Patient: sex F, age 78
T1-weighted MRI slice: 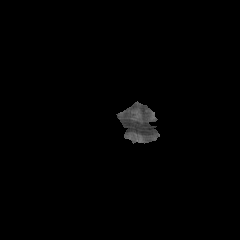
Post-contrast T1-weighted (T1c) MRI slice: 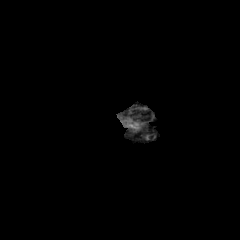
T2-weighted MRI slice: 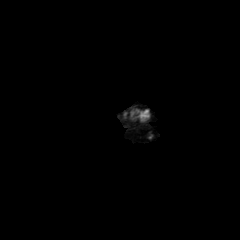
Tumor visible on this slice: no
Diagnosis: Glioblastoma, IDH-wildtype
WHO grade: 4